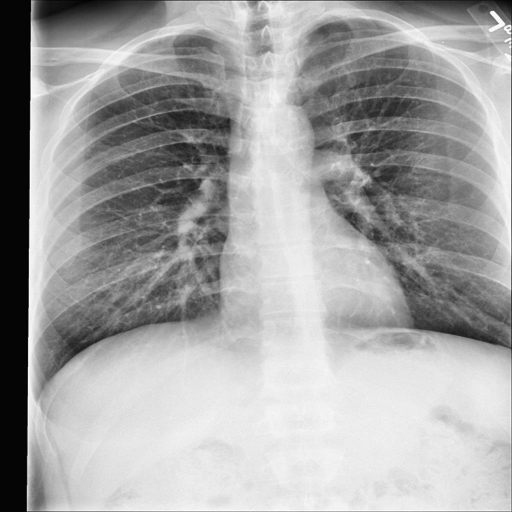
Finding: NORMAL